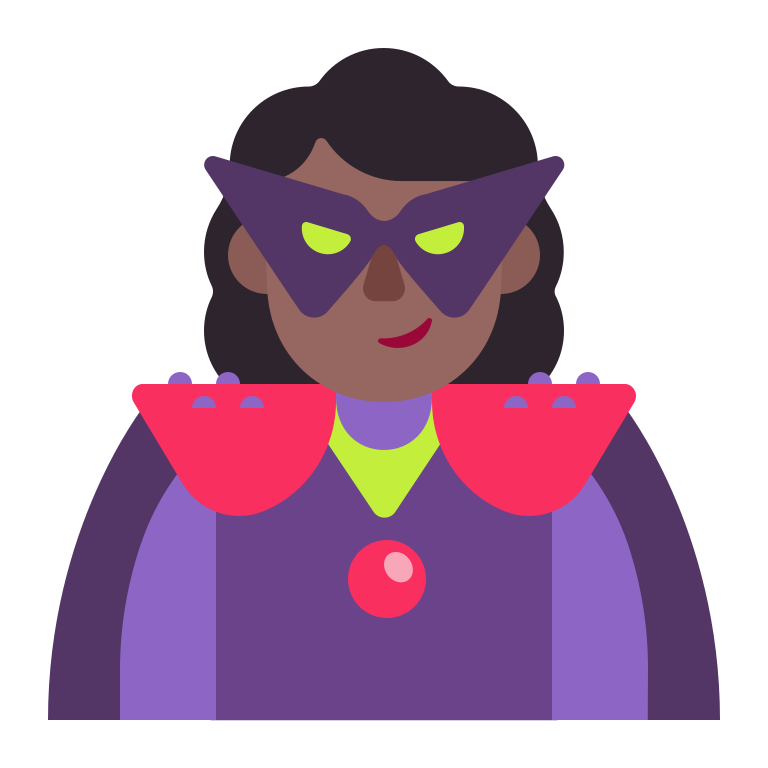
woman supervillain flat  dark